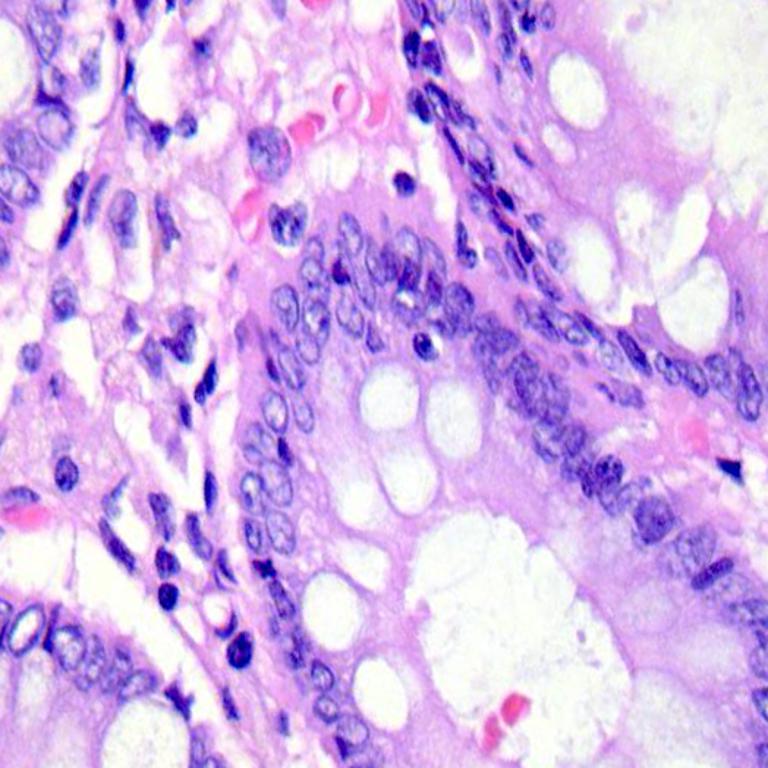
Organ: colon
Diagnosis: benign